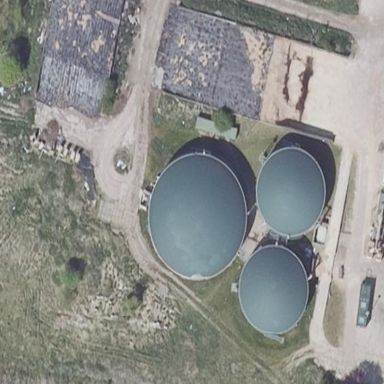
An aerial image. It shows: Storage tank with man-made structure.